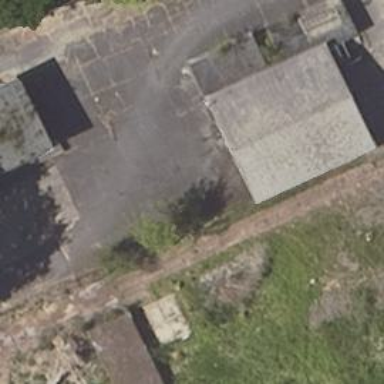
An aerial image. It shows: Shed.